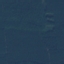
Land use / land cover: Forest